Question: I guess this is a stupid mistake, but I can't help myself here...
This is my very first Android-App. I'm trying to save some data on the emulated sd-card so the user can easily retrieve the data.
This class is supposed to write some DataFields to the sd-card
'''
private final List<DataField> dataFields;
private final File exportFile;
private DateFormat simpleDate = new SimpleDateFormat("yyyyMMddhhmm");
private CsvExporter(List<DataField> dataFields) {
this.dataFields = dataFields;
exportFile = new File(getTargetFolderPath(), getTargetFileName());
}
private String getTargetFileName() {
return "export_" + (simpleDate.format(new Date())) + ".csv";
}
private File getTargetFolderPath() {
//return Environment.getExternalStoragePublicDirectory(Environment.DIRECTORY_DOWNLOADS);
File targetFolder = getExternalFilesDir(null);
if (!targetFolder.exists()){
if (!targetFolder.mkdirs()){
Log.e("CsvWriter","Could not create targetFolder " + targetFolder);
}}
Log.d("CsvWriter","TargetFolder is " + targetFolder);
for (File f: targetFolder.listFiles()){
Log.d("CsvWriter","Found file " + f);
}
return targetFolder;
}
private void initFile() throws IOException {
if (!exportFile.exists()) {
if (!exportFile.createNewFile()){
Log.e("CsvWriter","Could not create targetFile " +exportFile);
}
}
Log.d("CsvWriter","targetFile is " +exportFile);
}
public File doExport() {
try {
initFile();
List<String[]> data = convertToStrings();
writeData(data);
readData();
return exportFile;
} catch (IOException e) {
throw new RuntimeException("Unable to create or write to csv-File", e);
}
}
'''
I'm debugging the app on an asus tablet. Everything works fine so far. The folder was created the first time and does exist now. The file is written and also can be read programatically. If I open the device with the android device monitor i can see the files /mnt/shell/emulated/0/Android/data/my.package.name/files/.
This was totally expected and I'm happy this runs so smooth.
Nevertheless, when i mount the android-device on my pc, my folder is not visible under /Android/data/my.package.name/files
I have 'android.permission.WRITE_EXTERNAL_STORAGE' included in my AndroidManifest.xml
You can see a different approach where i choose the download folder as my target. Again i can see the files when browsing the directory tree with android device monitor (/shell/emulated/0/Download/) but cant see the files when I open the Download folder on the device on my pc.
What am I doing wrong? Isnt getExternalFilesDir supposed to return a folder visible over usb?
Edit:
Here is a screenshot of my adm and my filebrowser...

Edit2:
I solved the problem. Thanks :)
The fixed doExport():
'''
public File doExport() {
try {
initFile();
List<String[]> data = convertToStrings();
writeData(data);
sendBroadcast(new Intent(Intent.ACTION_MEDIA_MOUNTED, Uri.parse("file://" + getTargetFolderPath())));
//readData();
return exportFile;
} catch (IOException e) {
throw new RuntimeException("Unable to create or write to csv-File", e);
}
}
'''
I strongly recommend to read <URL>
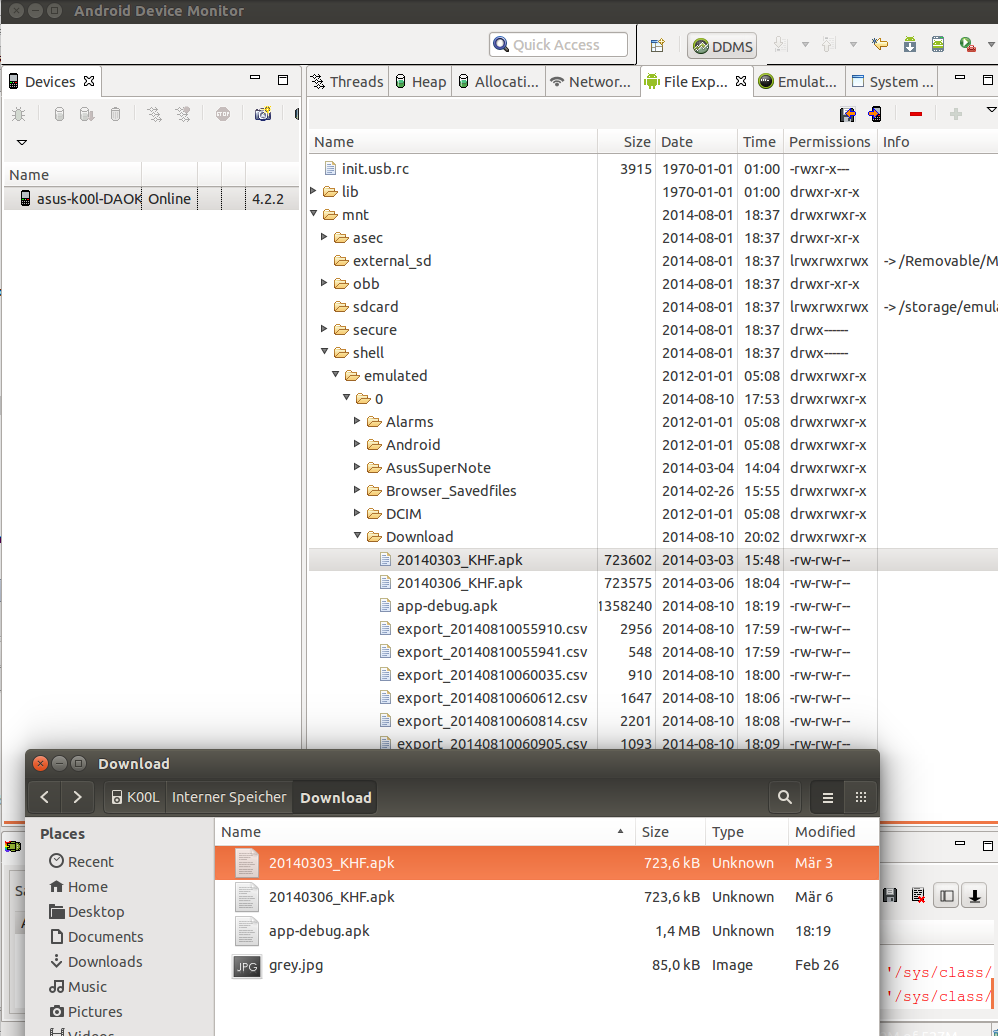
Answer: > Isnt getExternalFilesDir supposed to return a folder visible over usb?
Yes, but only after a file in the folder has been indexed by the 'MediaStore'. You can request that it be indexed using <URL>.
For more information, I have <URL>.